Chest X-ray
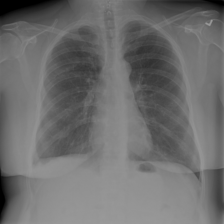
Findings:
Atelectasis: negative
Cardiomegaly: negative
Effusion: negative
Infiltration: negative
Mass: negative
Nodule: negative
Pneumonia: negative
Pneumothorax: negative
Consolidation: negative
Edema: negative
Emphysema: negative
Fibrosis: negative
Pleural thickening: negative
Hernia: negative